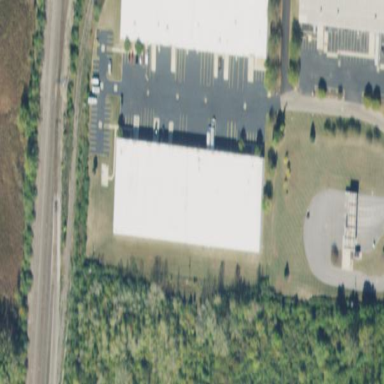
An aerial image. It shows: Warehouse.